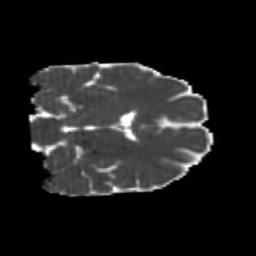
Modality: MD
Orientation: coronal
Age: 22
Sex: male
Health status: healthy
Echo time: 0.074 s